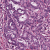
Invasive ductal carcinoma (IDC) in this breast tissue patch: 1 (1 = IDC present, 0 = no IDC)